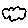
Label: cloud